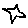
Label: star